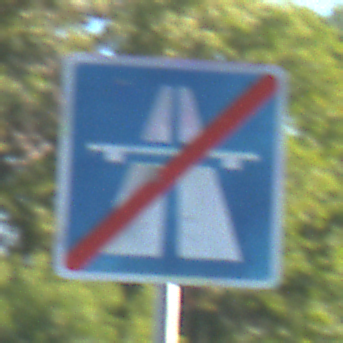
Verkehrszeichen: EndeAutbahn
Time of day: MorningAfternoon
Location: Outdoor (Urban)
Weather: Clear
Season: NotSpecified
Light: Natural